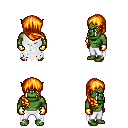
a pixel art fantasy rpg character, male body template, orc, green skin, white tattered cape, white pants, light blonde right-swept hairstyle, gold gloves, four views (front, back, left, right), 2x2 character sprite sheet, small pixel art, hard edges, no anti-aliasing